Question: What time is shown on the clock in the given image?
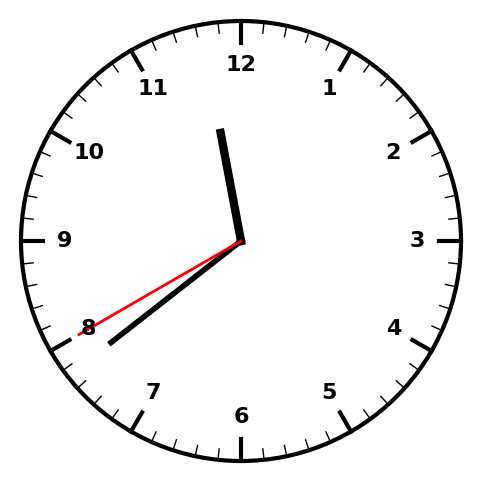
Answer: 11:38:40